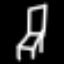
Label: chair